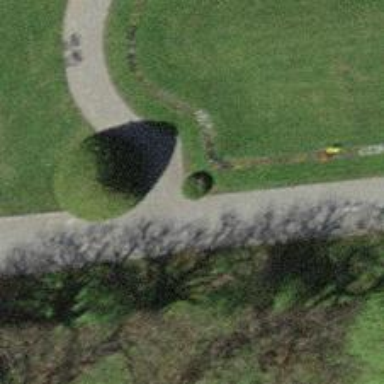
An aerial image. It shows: Avenue lined with broadleaved deciduous trees.